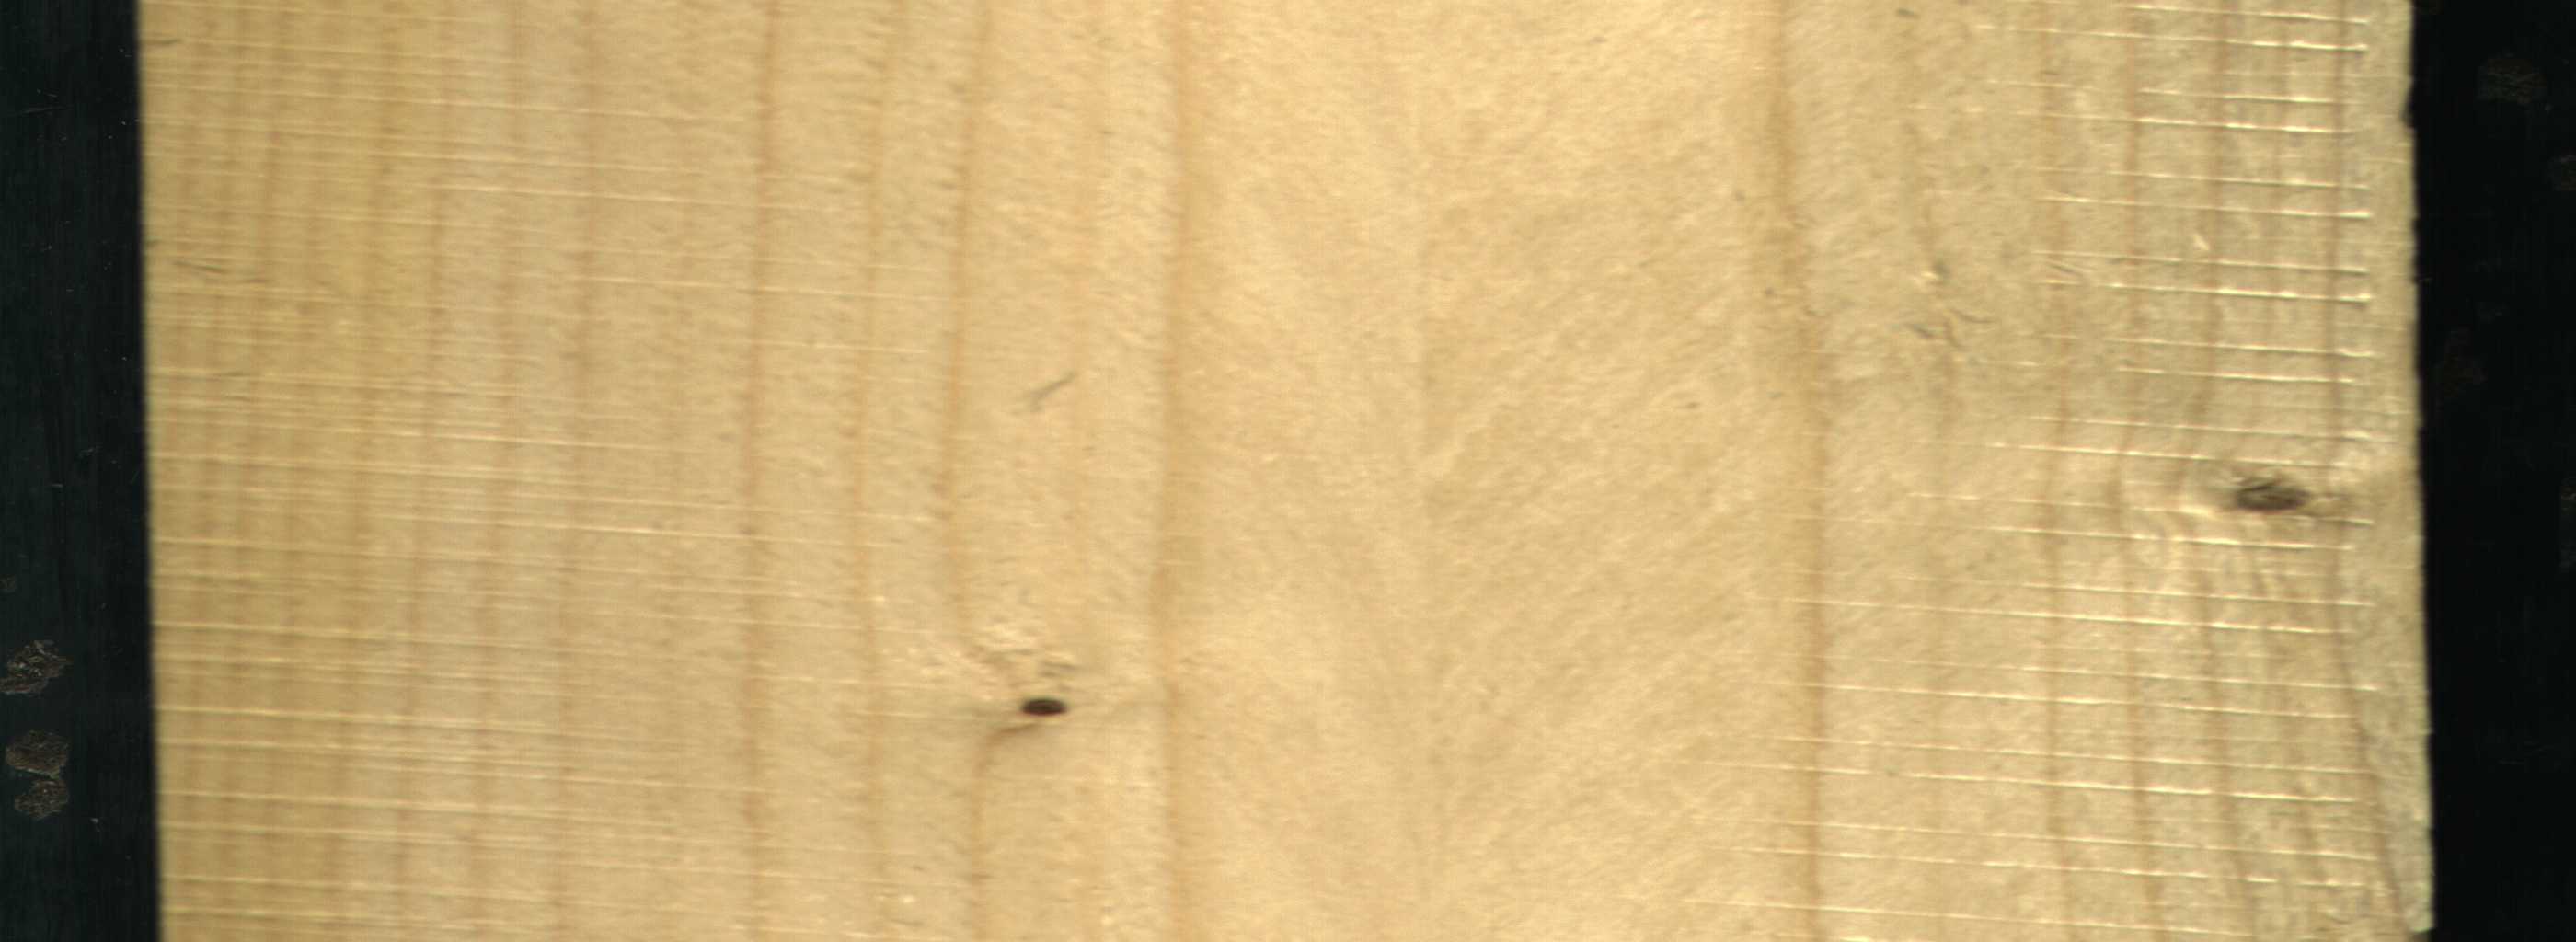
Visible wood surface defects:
Live_Knot
Live_Knot